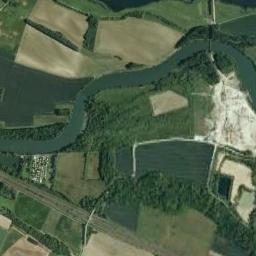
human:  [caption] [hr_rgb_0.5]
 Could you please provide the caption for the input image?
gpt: A winding turquoise river with green and tan mixed fields on both sides, Forests, And buildings .

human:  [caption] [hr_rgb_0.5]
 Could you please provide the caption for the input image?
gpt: There are many trees around the river .

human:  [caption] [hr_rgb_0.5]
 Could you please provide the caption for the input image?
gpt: The green river goes through the farmland .

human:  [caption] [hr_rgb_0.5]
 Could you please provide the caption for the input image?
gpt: The river goes through farmland and trees .

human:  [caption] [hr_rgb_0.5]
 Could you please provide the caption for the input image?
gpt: There are yellow farmlands and green trees near the river .